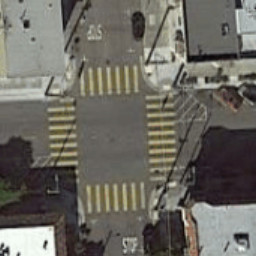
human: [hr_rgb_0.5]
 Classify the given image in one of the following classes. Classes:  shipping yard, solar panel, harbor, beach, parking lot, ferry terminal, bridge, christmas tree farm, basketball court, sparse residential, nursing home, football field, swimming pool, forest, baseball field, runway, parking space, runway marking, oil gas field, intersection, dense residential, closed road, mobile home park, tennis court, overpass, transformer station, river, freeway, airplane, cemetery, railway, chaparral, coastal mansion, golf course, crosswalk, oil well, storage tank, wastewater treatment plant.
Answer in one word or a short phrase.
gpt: crosswalk